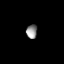
Tissue: lung
Cell type: Endothelial cells
Senescence score: 0.546
Nuclear area (px): 151
Mean DAPI intensity: 143.053